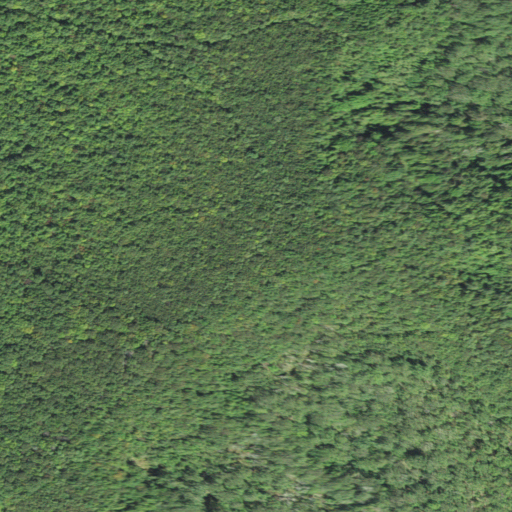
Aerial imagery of mountain in West Virginia named Wicks Knob containing only deciduous forest